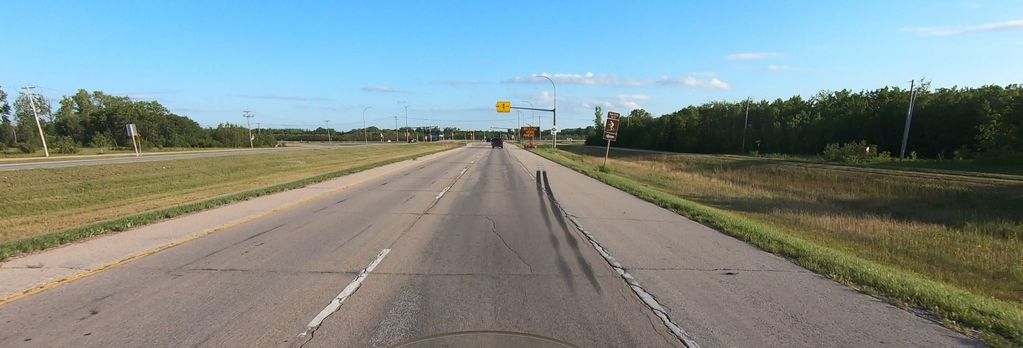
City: winnipeg